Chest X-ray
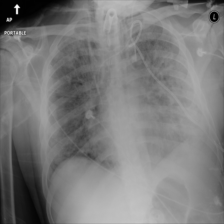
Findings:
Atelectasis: negative
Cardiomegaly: negative
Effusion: negative
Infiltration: positive
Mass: negative
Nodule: negative
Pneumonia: negative
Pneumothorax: negative
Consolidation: negative
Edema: negative
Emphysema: negative
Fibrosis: negative
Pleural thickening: negative
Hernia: negative